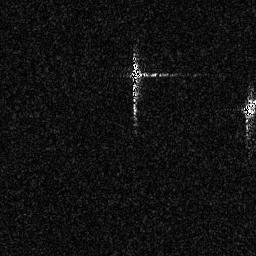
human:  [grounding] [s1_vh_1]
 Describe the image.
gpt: In the satellite image, there is  <ref>1 small ship </ref> <box>[[50, 24, 55, 40, 0]]</box> located at center.